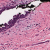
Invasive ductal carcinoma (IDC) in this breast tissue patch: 0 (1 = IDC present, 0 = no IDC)